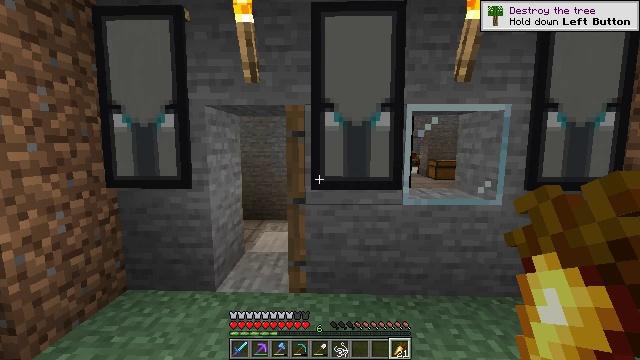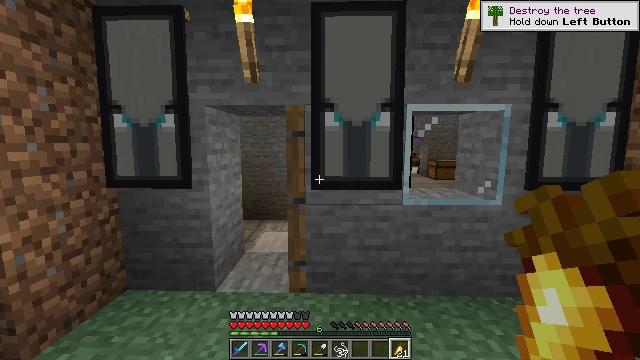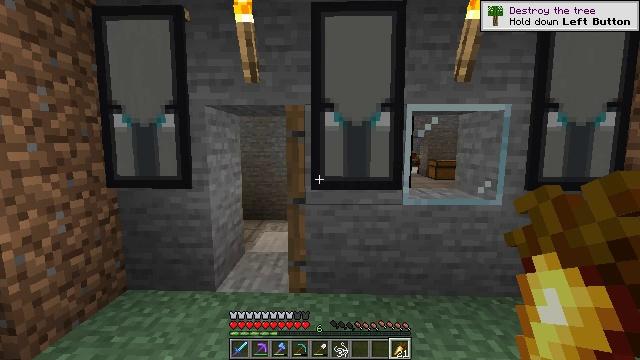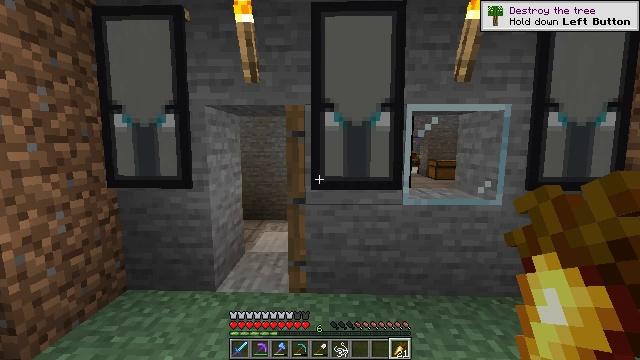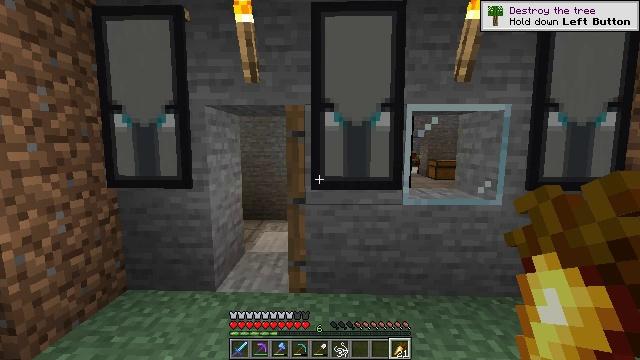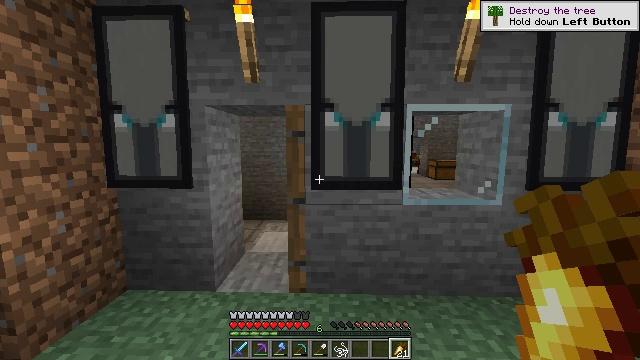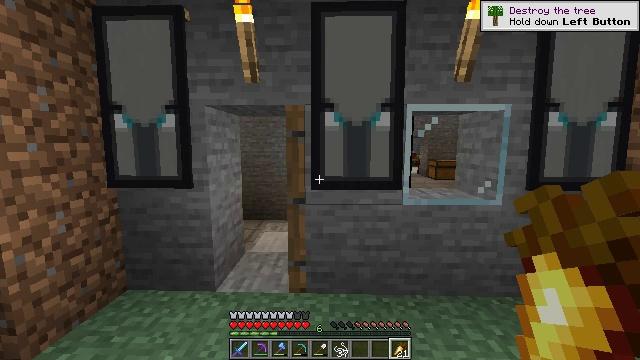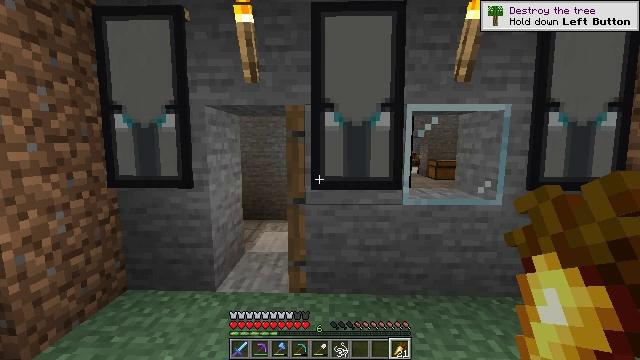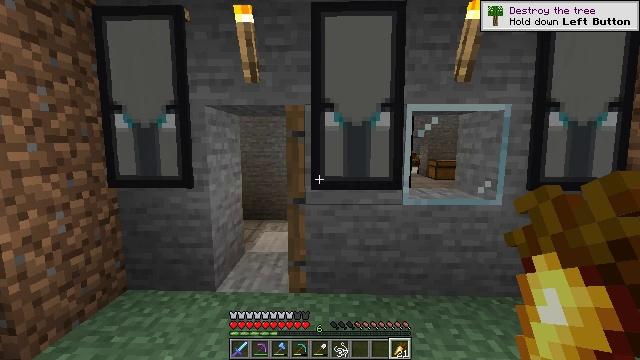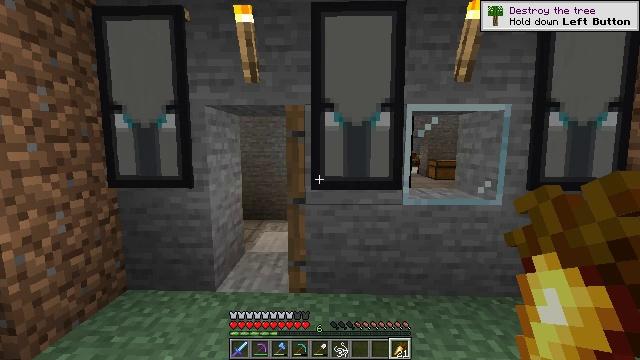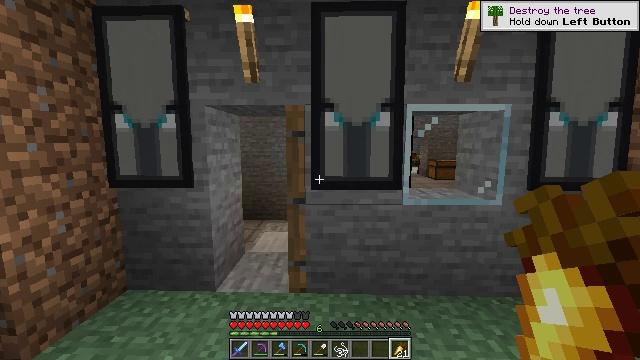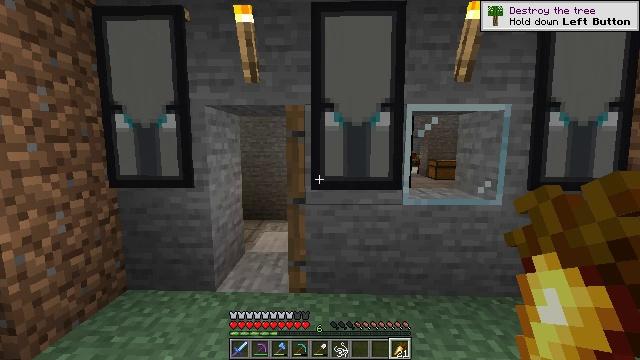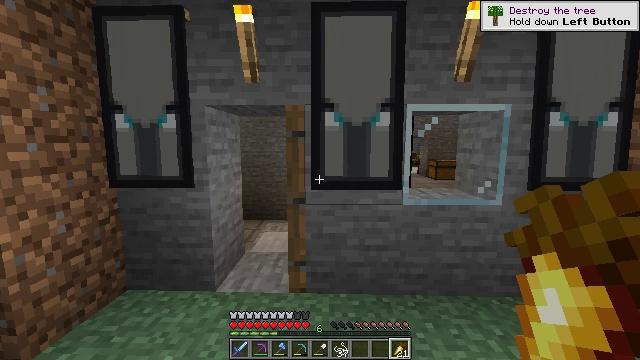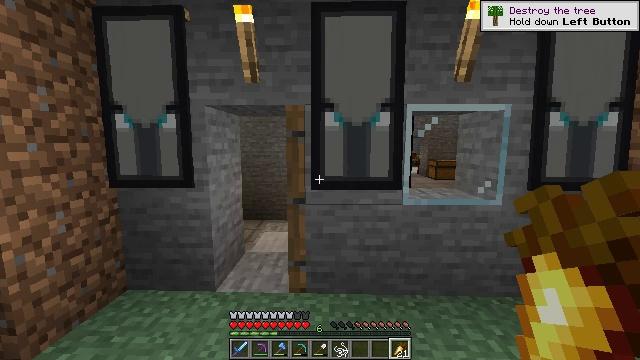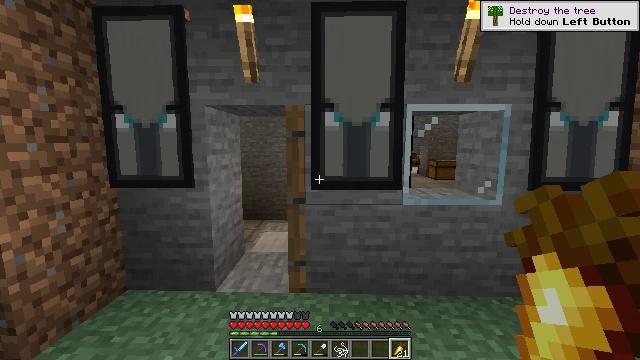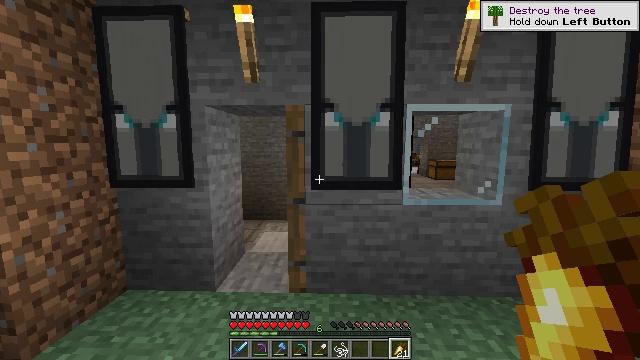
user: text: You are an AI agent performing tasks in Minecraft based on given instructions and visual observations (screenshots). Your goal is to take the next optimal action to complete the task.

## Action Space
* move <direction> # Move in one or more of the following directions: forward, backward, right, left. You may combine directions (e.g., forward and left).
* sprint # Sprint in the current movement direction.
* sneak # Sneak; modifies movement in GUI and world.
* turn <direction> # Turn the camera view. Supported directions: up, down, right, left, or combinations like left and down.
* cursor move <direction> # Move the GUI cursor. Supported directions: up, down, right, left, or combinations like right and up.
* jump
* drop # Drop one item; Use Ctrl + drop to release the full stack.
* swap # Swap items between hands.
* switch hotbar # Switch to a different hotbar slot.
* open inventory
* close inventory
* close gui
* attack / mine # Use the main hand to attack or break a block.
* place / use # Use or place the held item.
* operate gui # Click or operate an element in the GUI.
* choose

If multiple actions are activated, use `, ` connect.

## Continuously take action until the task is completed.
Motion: motion action
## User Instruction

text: Use the furnace to smelt stone into smooth stone.
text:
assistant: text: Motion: no_op
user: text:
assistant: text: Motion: no_op
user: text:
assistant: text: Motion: no_op
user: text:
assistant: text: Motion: no_op
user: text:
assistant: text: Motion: no_op
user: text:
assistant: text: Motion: no_op
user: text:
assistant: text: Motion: no_op
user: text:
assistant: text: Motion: no_op
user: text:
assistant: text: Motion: no_op
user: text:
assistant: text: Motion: no_op
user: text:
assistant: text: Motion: no_op
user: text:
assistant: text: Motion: no_op
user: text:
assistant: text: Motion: no_op
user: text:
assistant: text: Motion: no_op
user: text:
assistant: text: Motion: no_op
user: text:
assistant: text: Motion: no_op
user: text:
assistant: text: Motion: no_op
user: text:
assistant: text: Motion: no_op
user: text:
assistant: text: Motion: no_op
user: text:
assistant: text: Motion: no_op
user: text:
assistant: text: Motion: no_op
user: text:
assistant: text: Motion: no_op
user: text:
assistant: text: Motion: no_op
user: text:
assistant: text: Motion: no_op
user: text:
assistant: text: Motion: no_op
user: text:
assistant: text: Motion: no_op
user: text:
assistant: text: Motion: no_op
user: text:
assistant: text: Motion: no_op
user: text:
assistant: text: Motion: no_op
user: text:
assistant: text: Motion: no_op